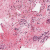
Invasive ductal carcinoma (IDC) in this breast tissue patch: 0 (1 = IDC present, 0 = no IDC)